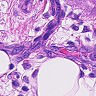
Metastatic tissue present: yes